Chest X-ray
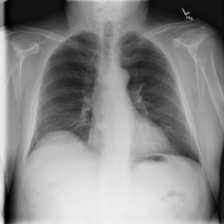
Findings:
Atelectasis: negative
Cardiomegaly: negative
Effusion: negative
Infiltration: negative
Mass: negative
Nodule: negative
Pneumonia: negative
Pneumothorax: negative
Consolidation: negative
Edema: negative
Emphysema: negative
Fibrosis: negative
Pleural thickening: negative
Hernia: negative